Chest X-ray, AP view. Patient: 34 years old, sex F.
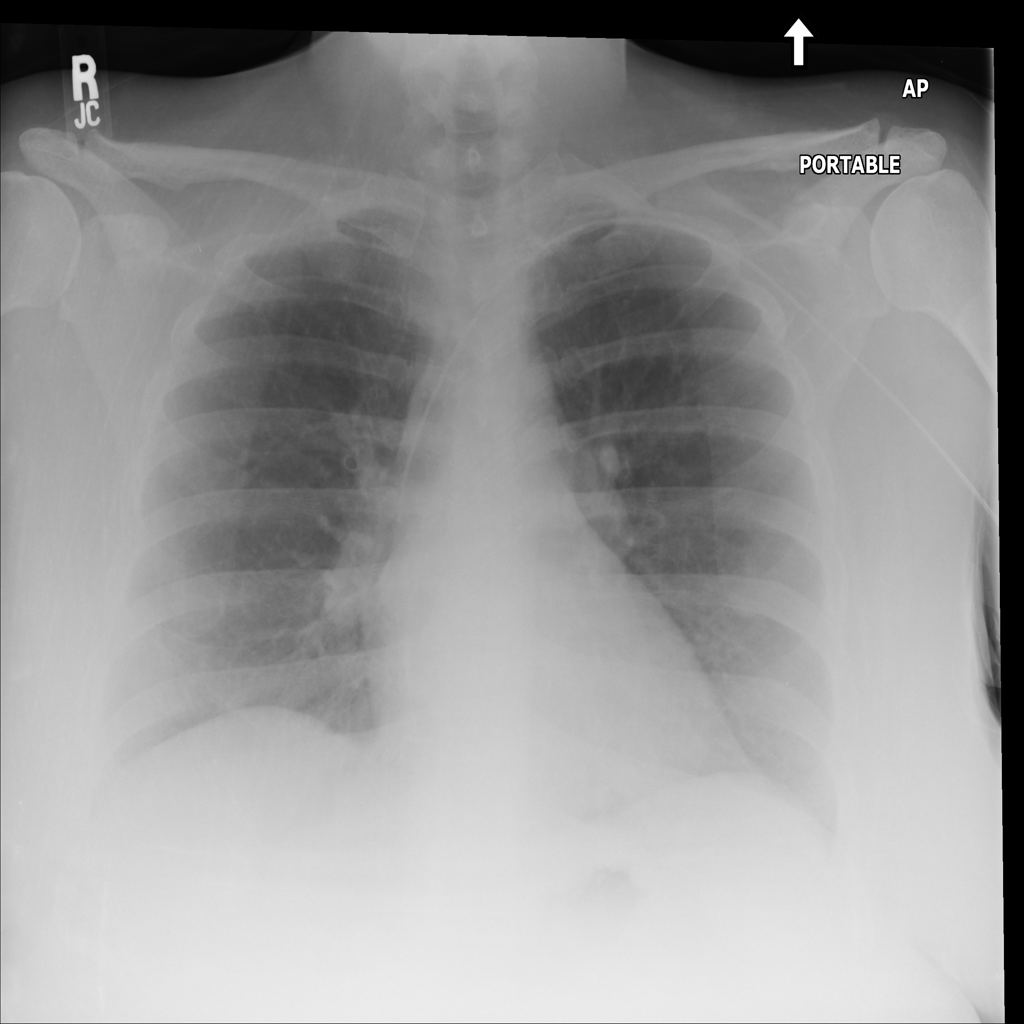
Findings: No Finding